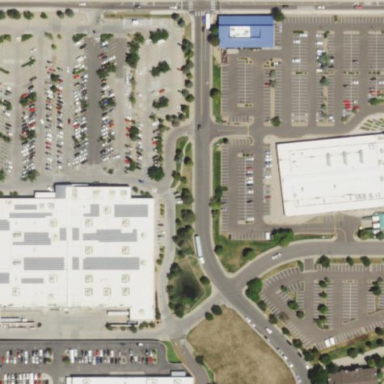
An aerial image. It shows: Building that houses supermarket.